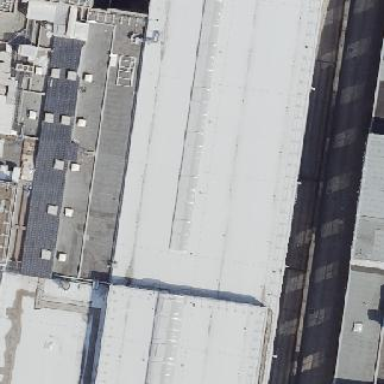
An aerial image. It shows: Industrial building.